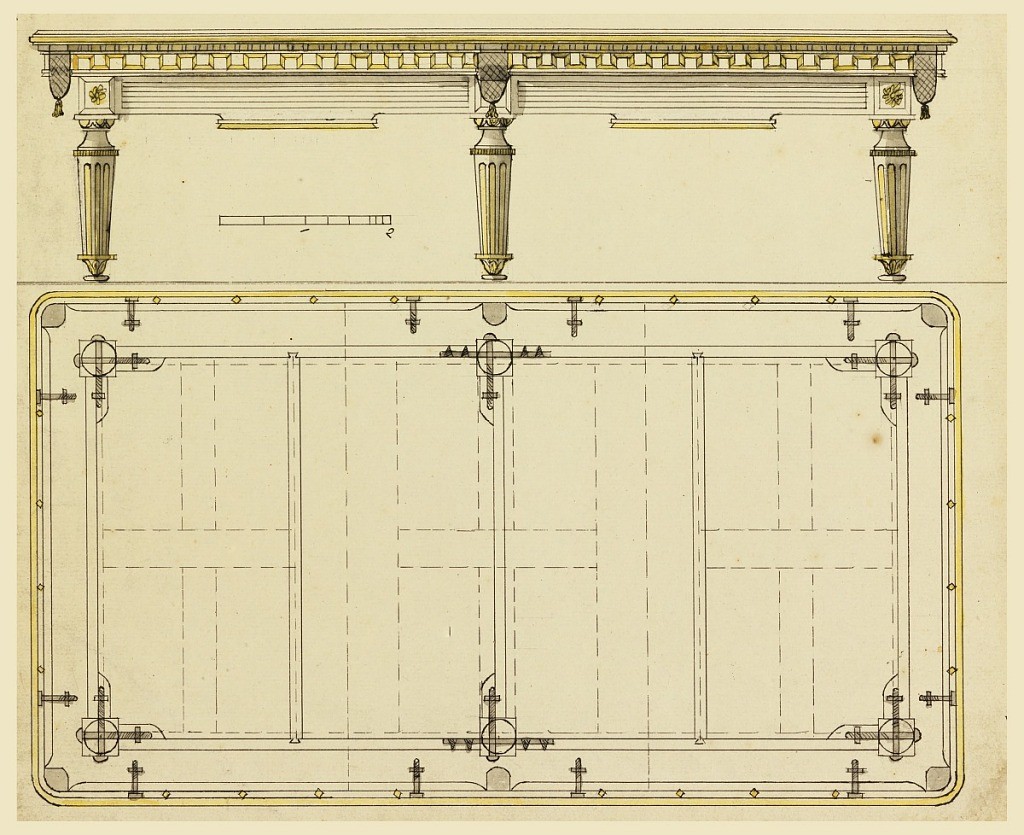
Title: Design for a Billiard Table
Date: ca. 1805
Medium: Pen and black ink, brush and ink, yellow wash on paper
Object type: Drawing
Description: Plan and elevation of a billiard table, with six tapering and fluted legs. Side of table decorated with wall of Troy motif. Scale on left.